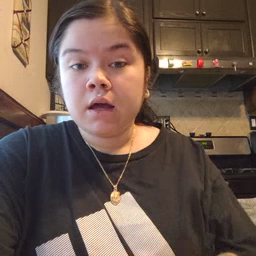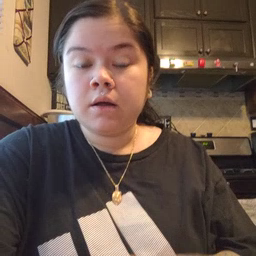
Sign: bath